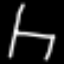
Label: chair